RGB frame:
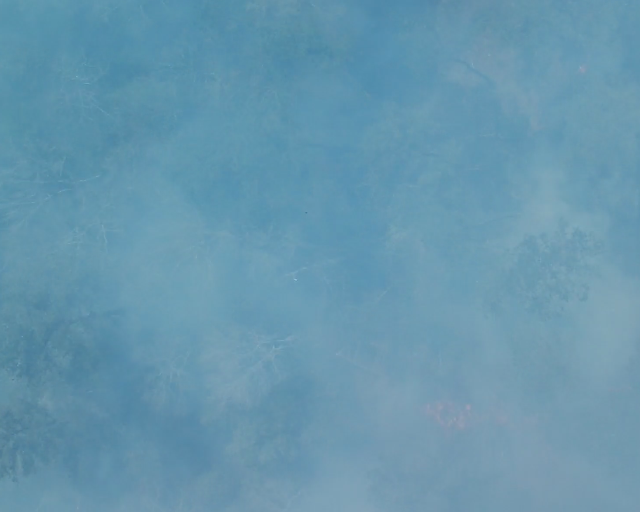
Thermal frame:
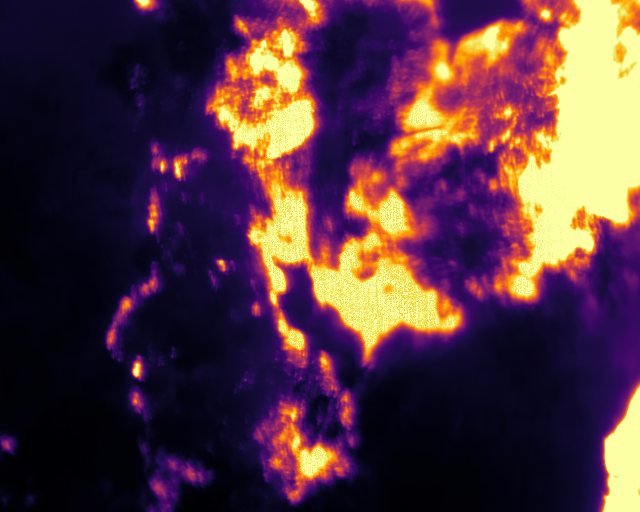
Captured: 2026-02-26 02:31:32
Pixels at or above 80 °C: 102525 (fraction of frame: 0.3129)